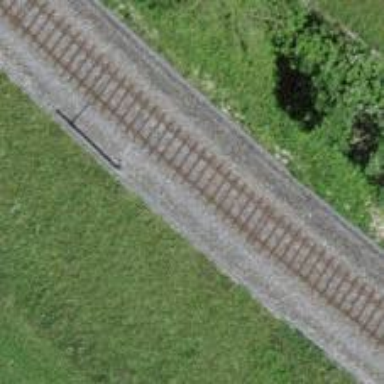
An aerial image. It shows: Rail on embankment with electrified contact lines.